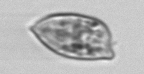
Label: Prorocentrum_dentatum